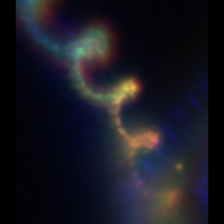
Taxon: Chaetoceros
Group: Diatoms